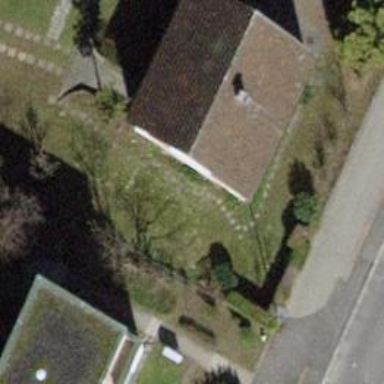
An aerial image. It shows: Detached building.